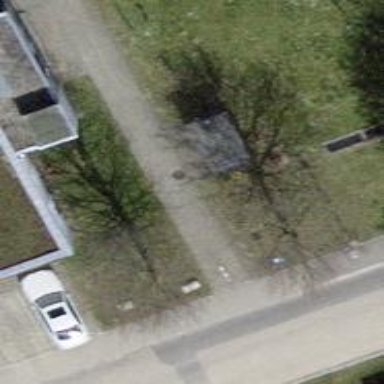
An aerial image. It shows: Bicycle parking shed.